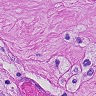
Metastatic tissue present: yes